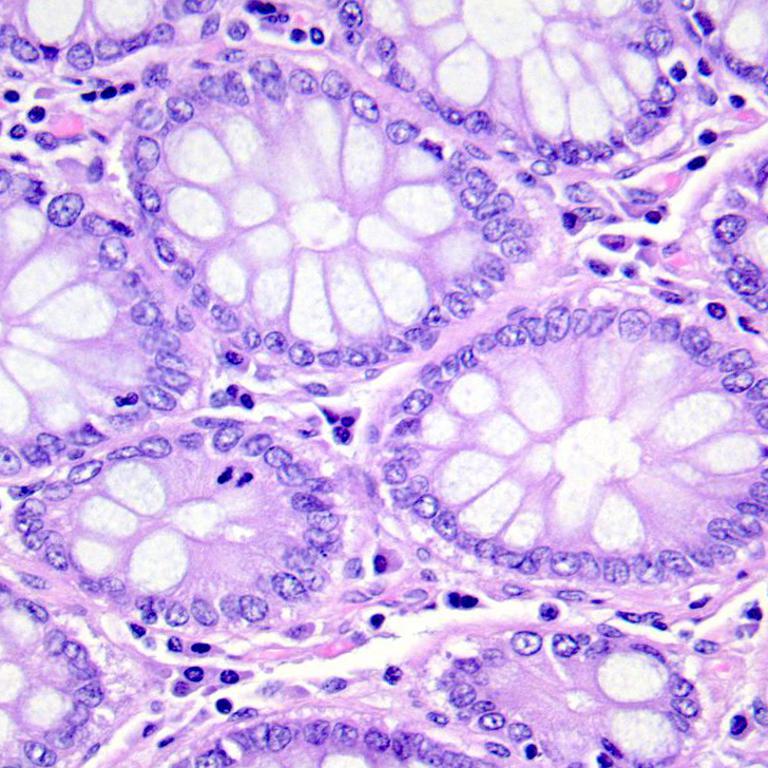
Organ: colon
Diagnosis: benign